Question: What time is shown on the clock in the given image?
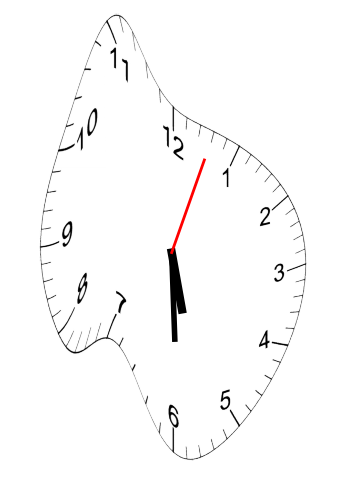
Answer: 05:30:03